Question: I'd like to know how the db design should look like in this case.

What comes to my mind is a table for every entity like:
'''
Engine
EngineDesign
ElectricalSystem
Drivetrain
etc.
'''
But it looks to me as a lot of tables. Is my idea ok or is it excessive?
And what about the Drivetrain? Today we have 8 gears but it can change whenever a manufacturer comes with something different.
Should it be like this:
Table (columns)
'''
DrivetrainId | 1st | 2nd | 3rd | etc.
'''
Or
Table (rows)
'''
DrivetrainId | Gears
1 | 1st
2 | 2nd
3 | 3rd
etc.
'''
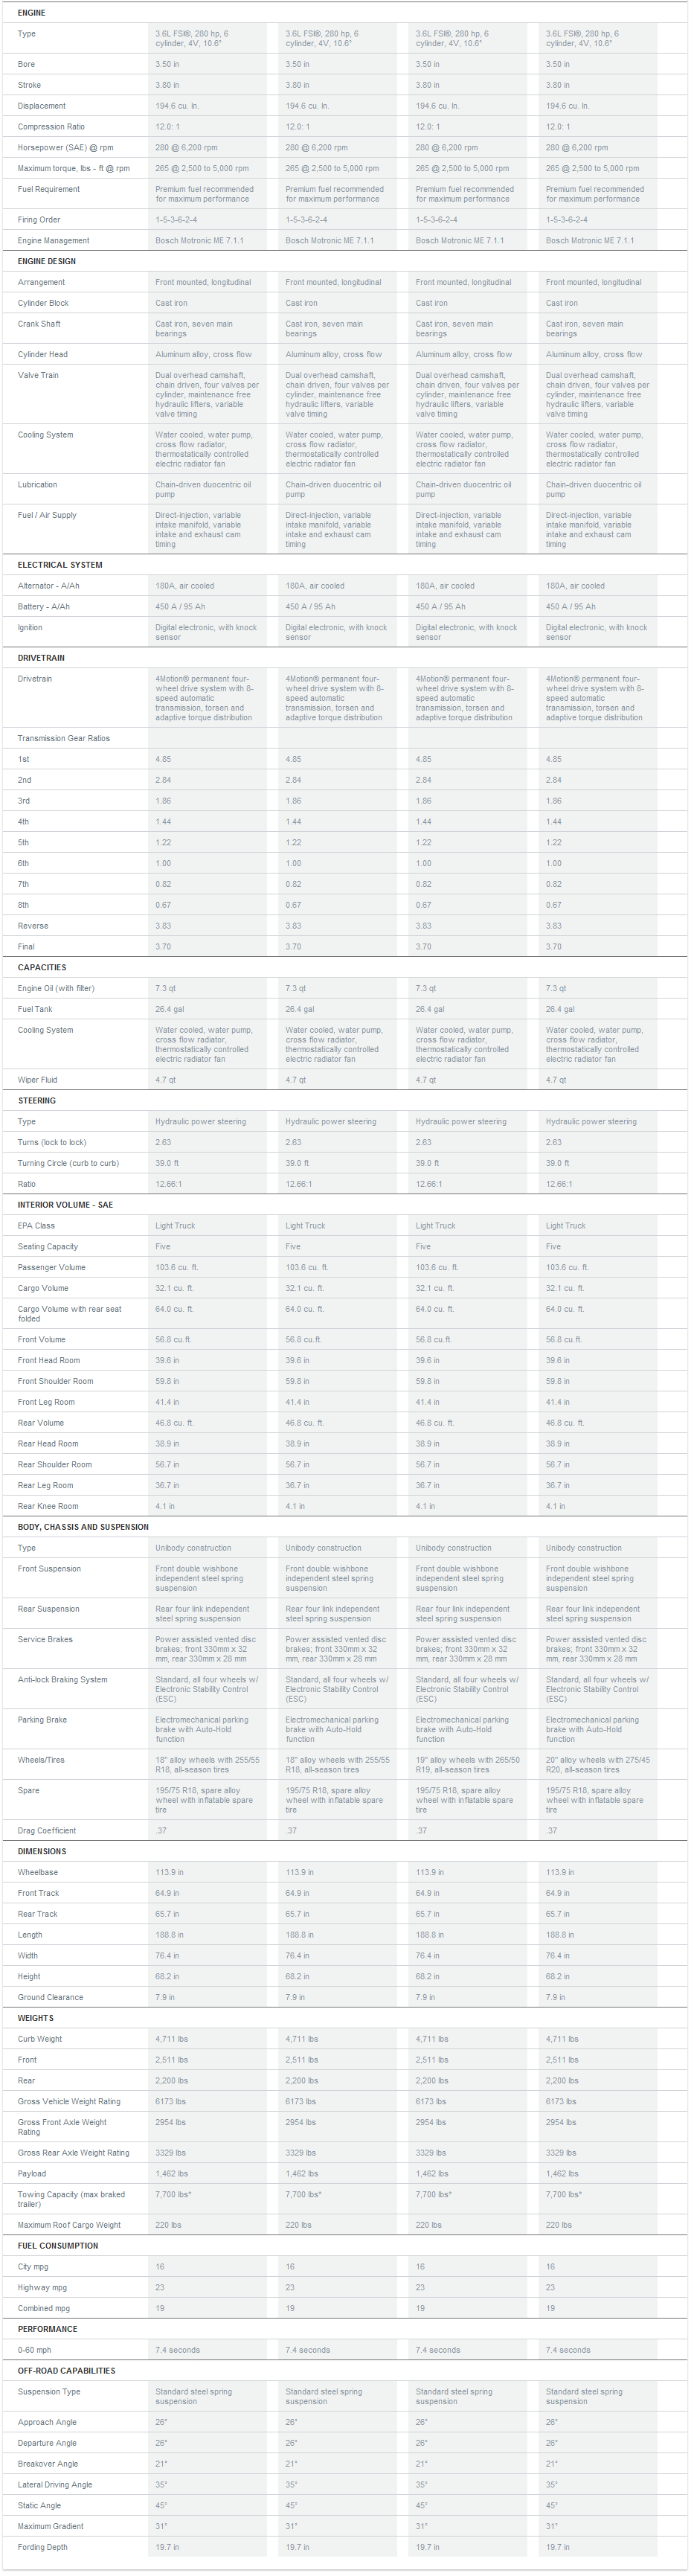
Answer: You can't judge the soundness of a database design by counting tables. There's no such thing as "too many tables" normal form, or "not enough tables" normal form. There's also no such thing as "too many columns" normal form, or "not enough columns" normal form.
As it stands , having one column for each of the transmission gear ratios might still get you to 5NF. That's because it's not having multiple columns whose values come from the same domain that's a problem. It's having multiple columns whose values come from the same domain that's a problem.
Clearly, 8th gear and 1st gear have different meanings. In fact, you might consider them to be drawn from different domains. My guess is that 0.67 isn't a valid value for 1st gear, and that 4.85 isn't a valid value for 8th.
When these are stored in different columns,
- -
When they're stored as rows,
- -